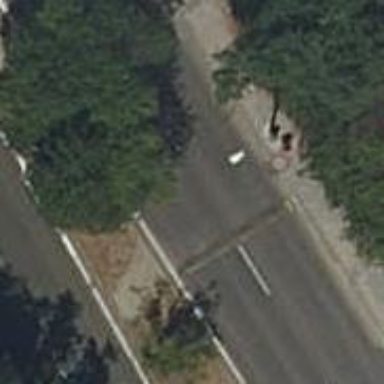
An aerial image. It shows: Bump for traffic calming.